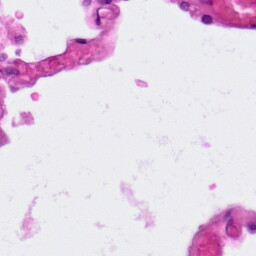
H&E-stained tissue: Lung